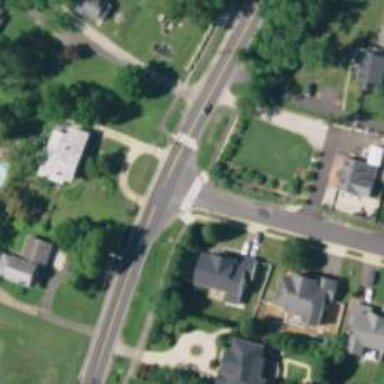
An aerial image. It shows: Marked crossing on cycleway road.